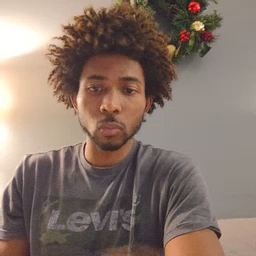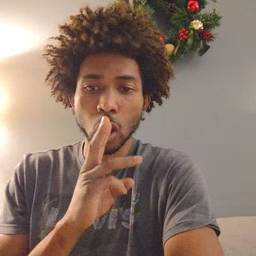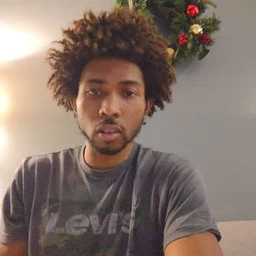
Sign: water